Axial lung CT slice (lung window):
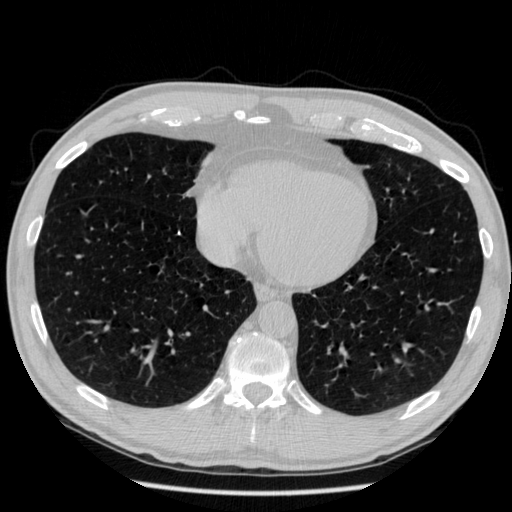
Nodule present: no